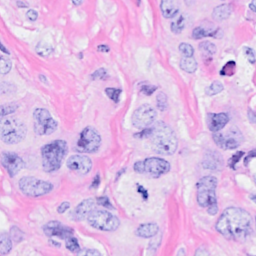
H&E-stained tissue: Breast